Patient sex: M
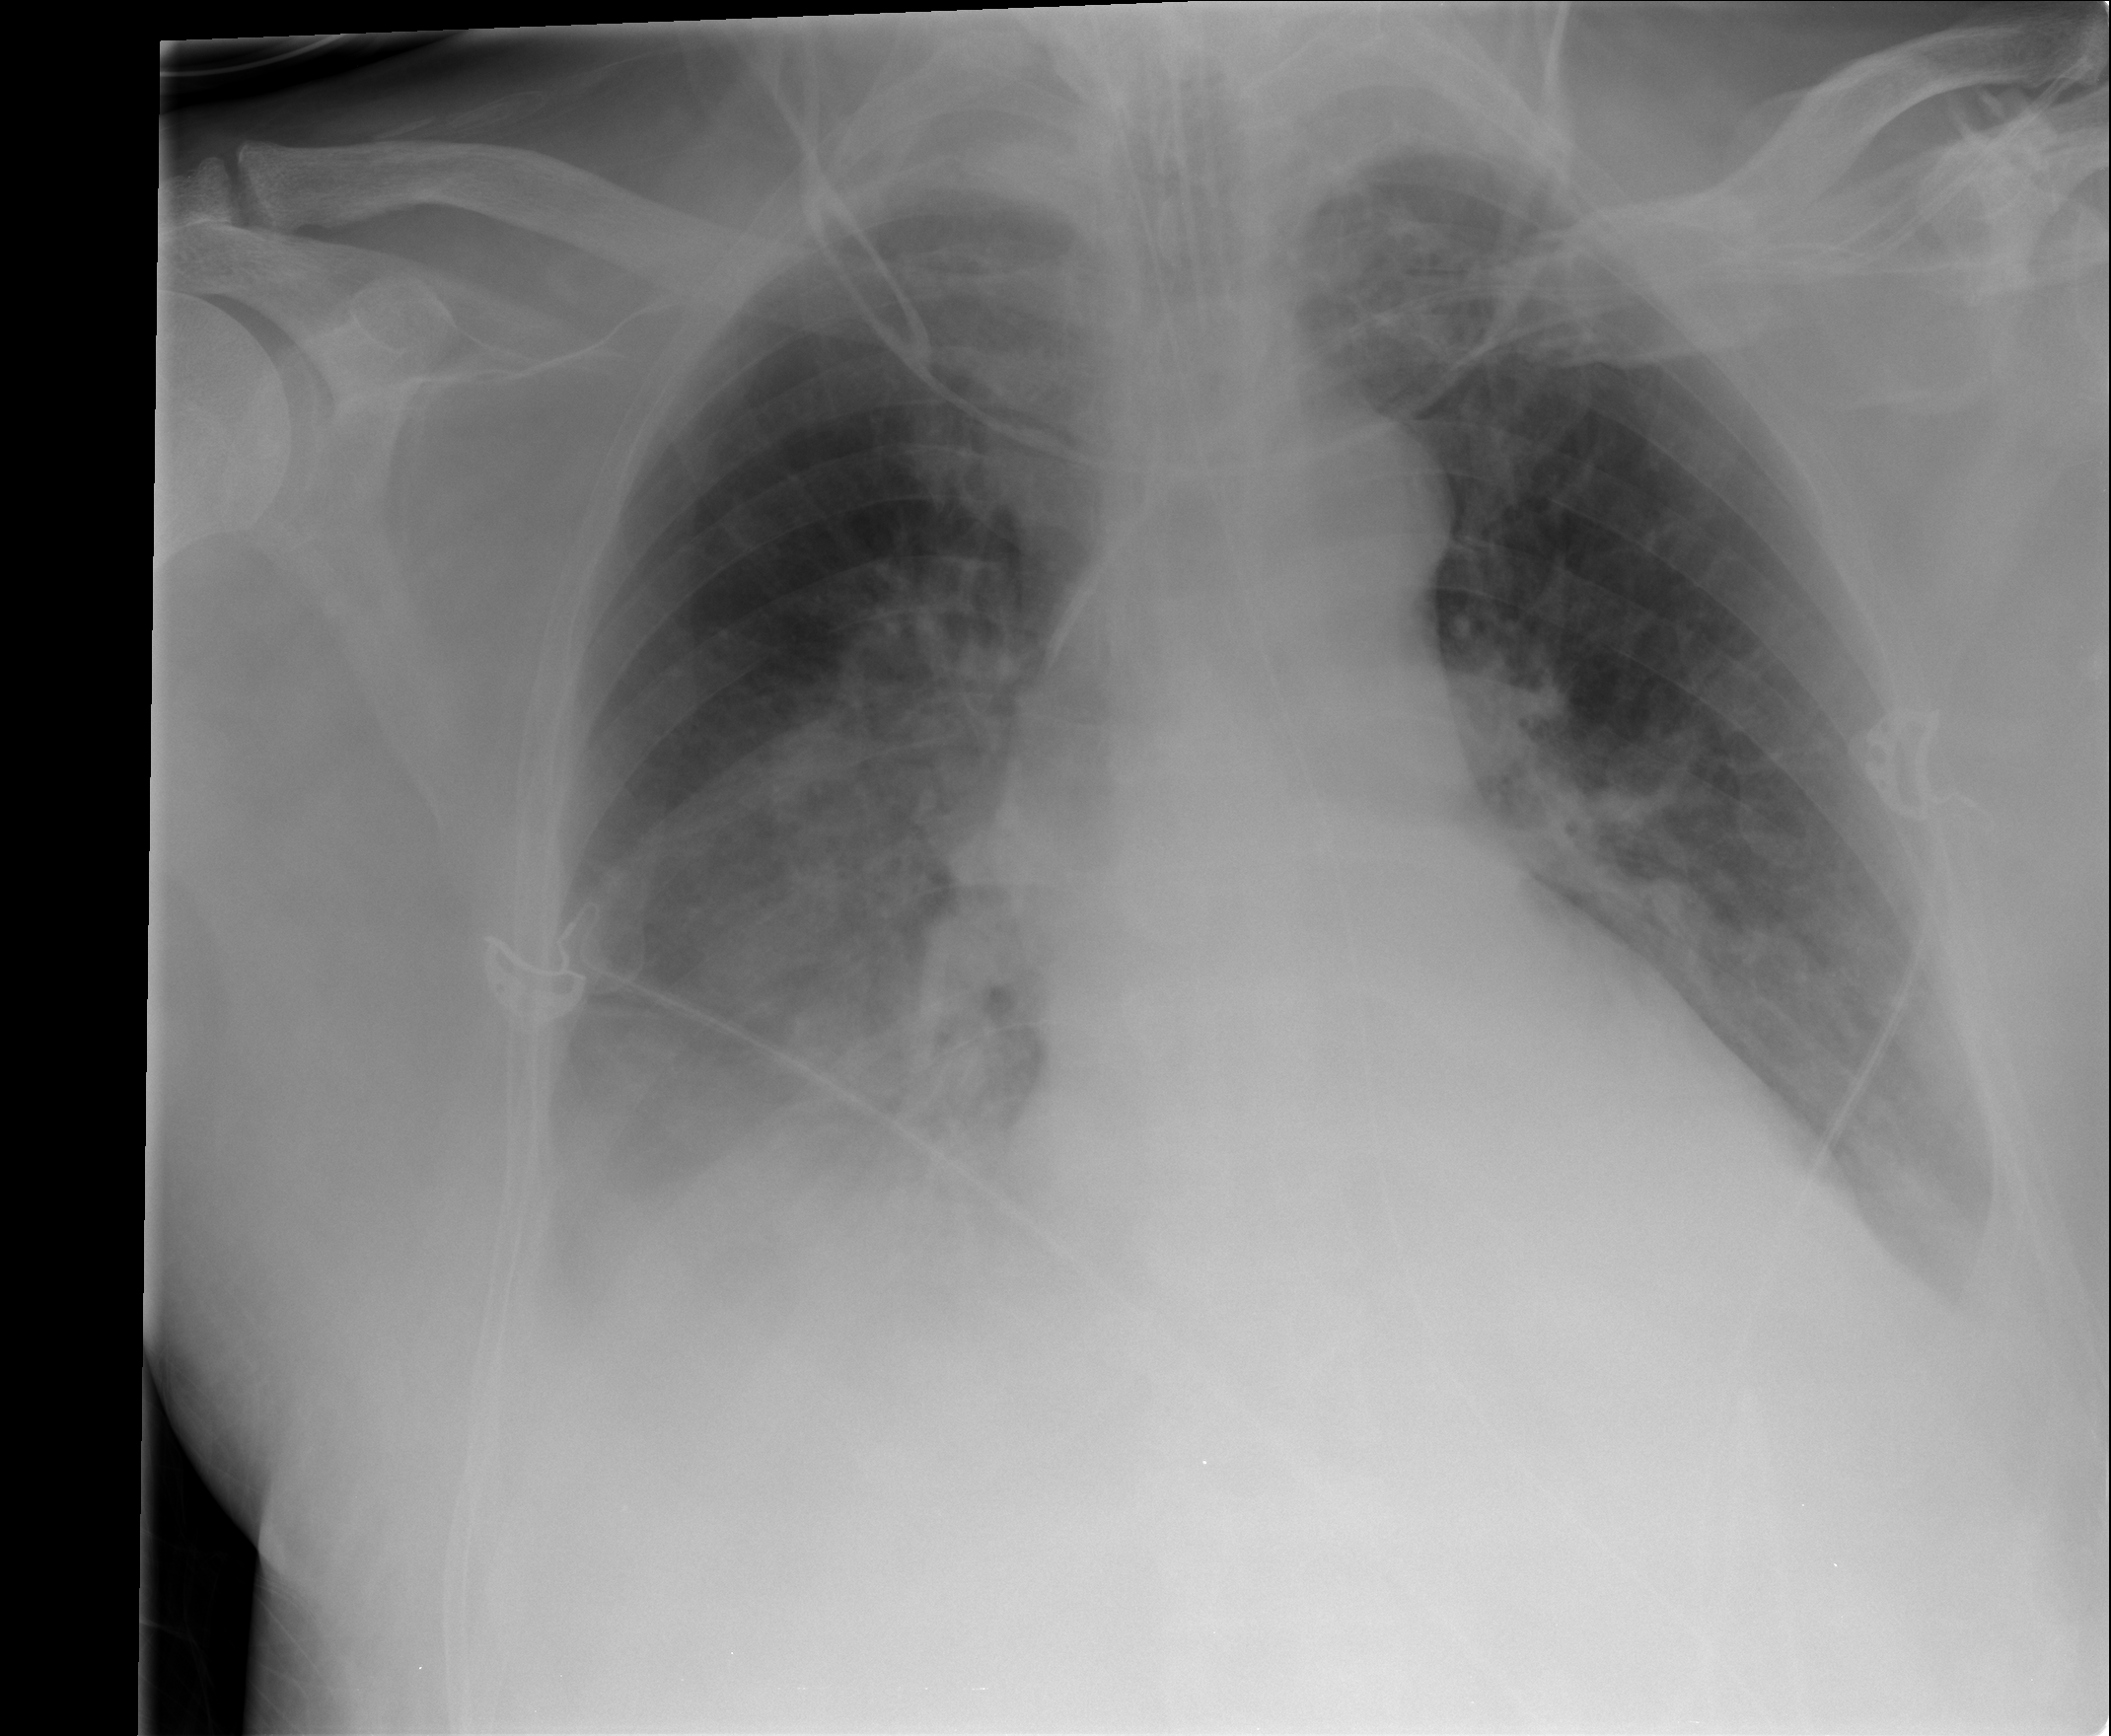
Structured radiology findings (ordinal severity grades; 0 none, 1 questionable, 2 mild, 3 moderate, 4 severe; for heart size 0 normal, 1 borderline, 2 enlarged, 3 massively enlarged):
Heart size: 0
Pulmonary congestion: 2
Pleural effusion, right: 2
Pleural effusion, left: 1
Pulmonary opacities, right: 2
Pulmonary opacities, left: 0
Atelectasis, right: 3
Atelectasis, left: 2